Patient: sex F, age 69
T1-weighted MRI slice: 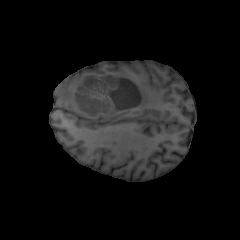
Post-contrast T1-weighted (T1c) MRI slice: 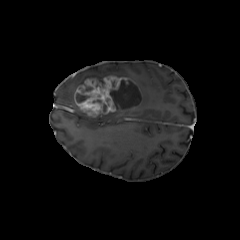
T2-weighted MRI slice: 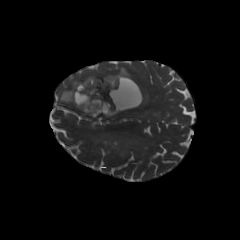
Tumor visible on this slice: yes
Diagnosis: Glioblastoma, IDH-wildtype
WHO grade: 4